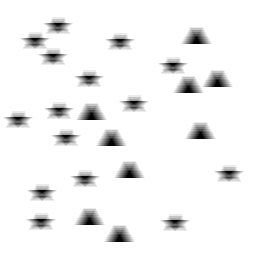
Squares: 0
Triangles: 9
Stars: 15
Total shapes: 24